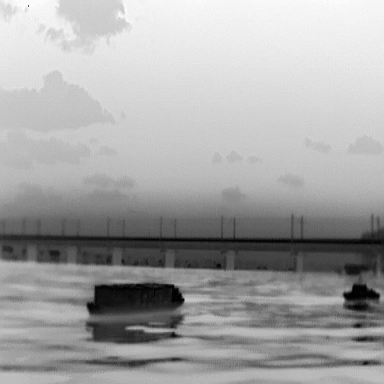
There are two objects shown in the infrared image, including a fishing_boat, and a warship.